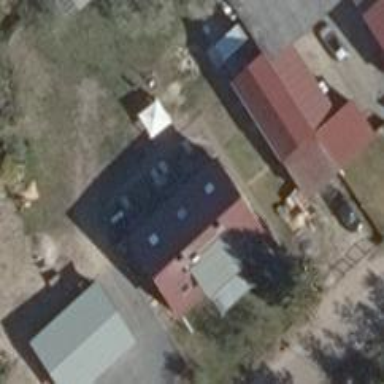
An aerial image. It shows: Detached building with gabled roof.